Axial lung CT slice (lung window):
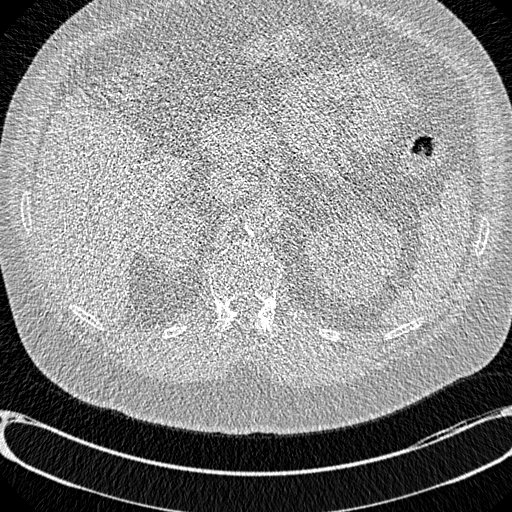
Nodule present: no